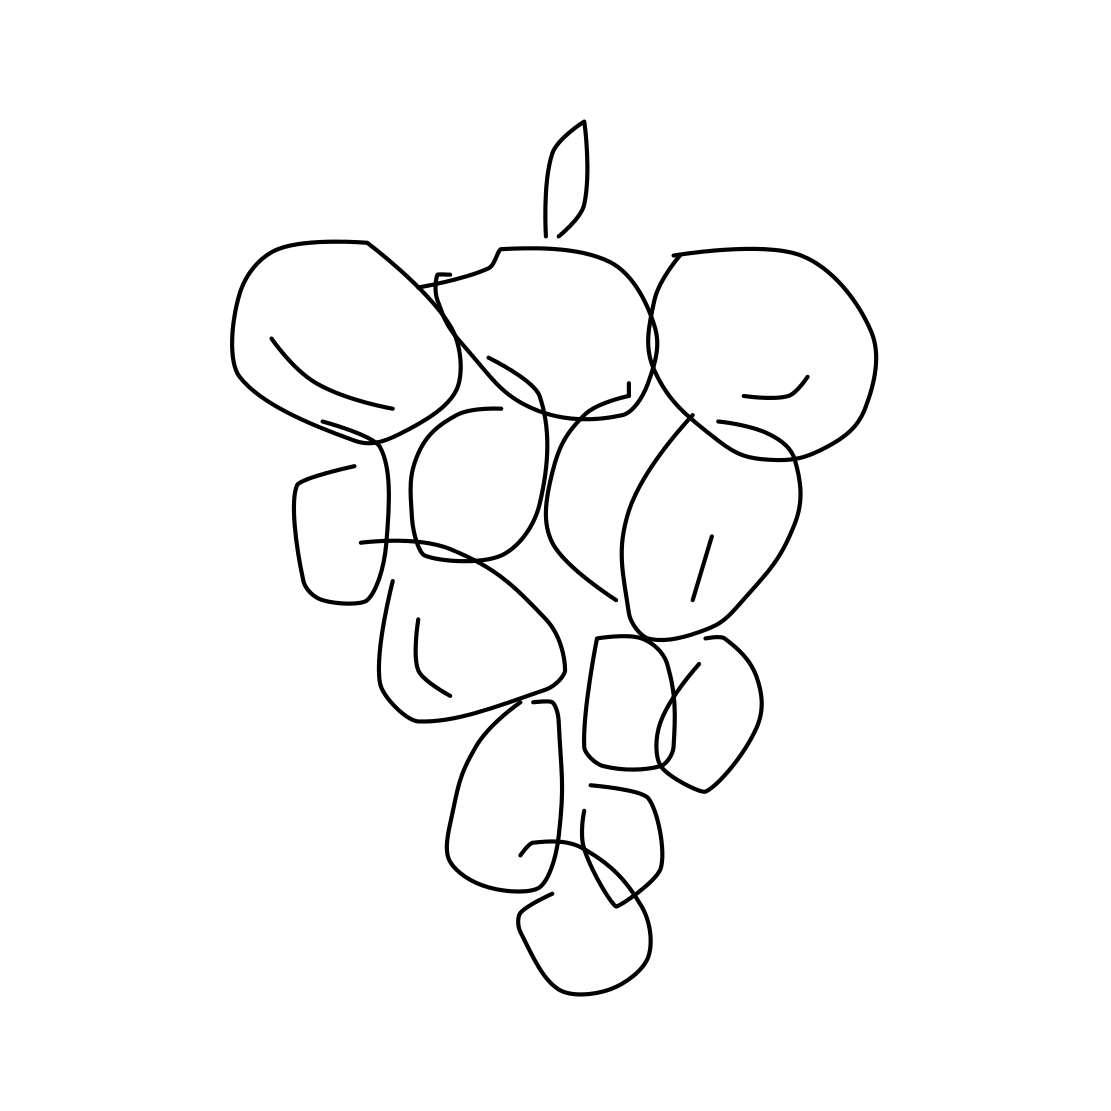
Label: grapes